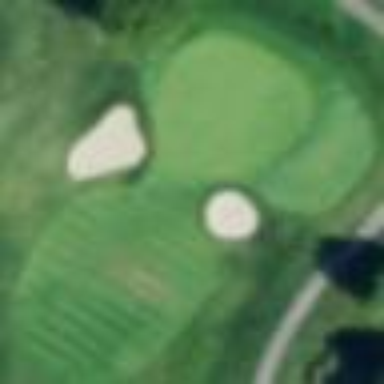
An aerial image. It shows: Golf fairway surrounded by grass.